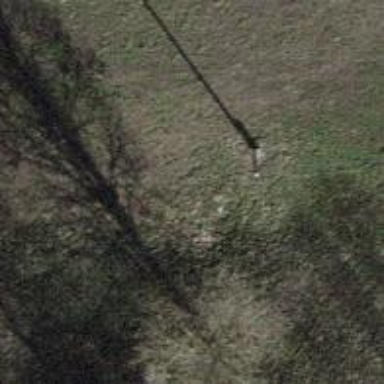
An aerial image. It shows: Power pole.